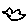
Label: bird